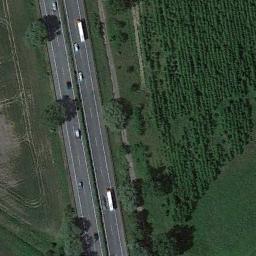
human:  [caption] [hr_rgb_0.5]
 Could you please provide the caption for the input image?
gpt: The freeway is between the grass and some trees .

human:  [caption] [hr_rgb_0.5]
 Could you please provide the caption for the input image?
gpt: There are many houses on both sides of the highway .

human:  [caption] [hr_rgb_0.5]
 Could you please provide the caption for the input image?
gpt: There are large green lawns and green trees around the freeway, And there are several cars on the freeway .

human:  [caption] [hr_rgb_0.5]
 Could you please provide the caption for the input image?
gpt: A straight freeway goes through the farmland and some trees are on both sides of the freeway .

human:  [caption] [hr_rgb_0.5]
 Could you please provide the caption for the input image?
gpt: There are green lawns and some trees beside the freeway .